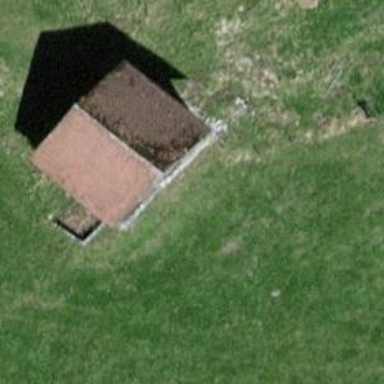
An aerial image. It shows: Shed.